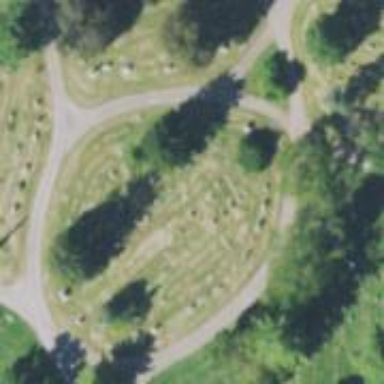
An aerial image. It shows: Cemetery.